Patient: sex F, age 56
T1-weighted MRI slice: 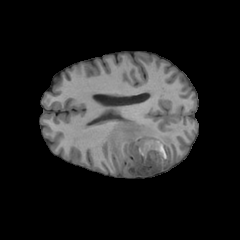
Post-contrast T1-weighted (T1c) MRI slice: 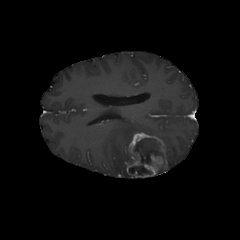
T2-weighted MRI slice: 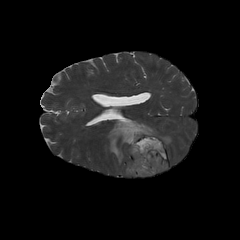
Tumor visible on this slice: yes
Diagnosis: Glioblastoma, IDH-wildtype
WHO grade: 4